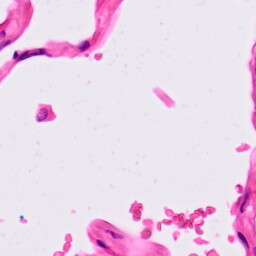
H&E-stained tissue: Lung